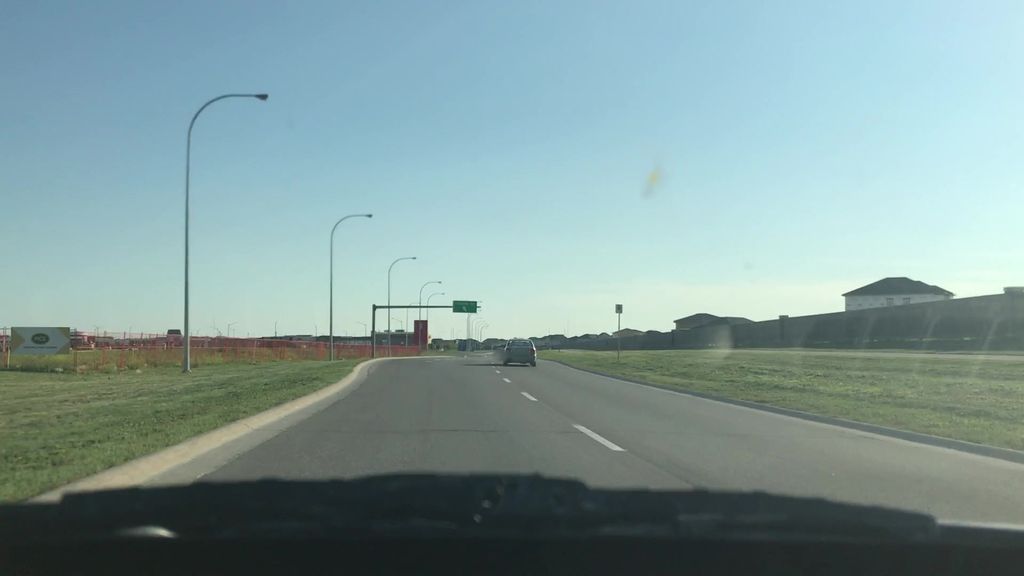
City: winnipeg